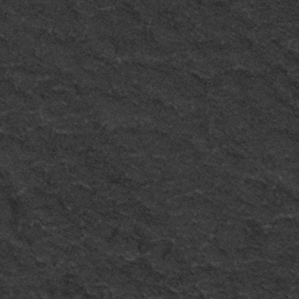
Label: frost